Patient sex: M
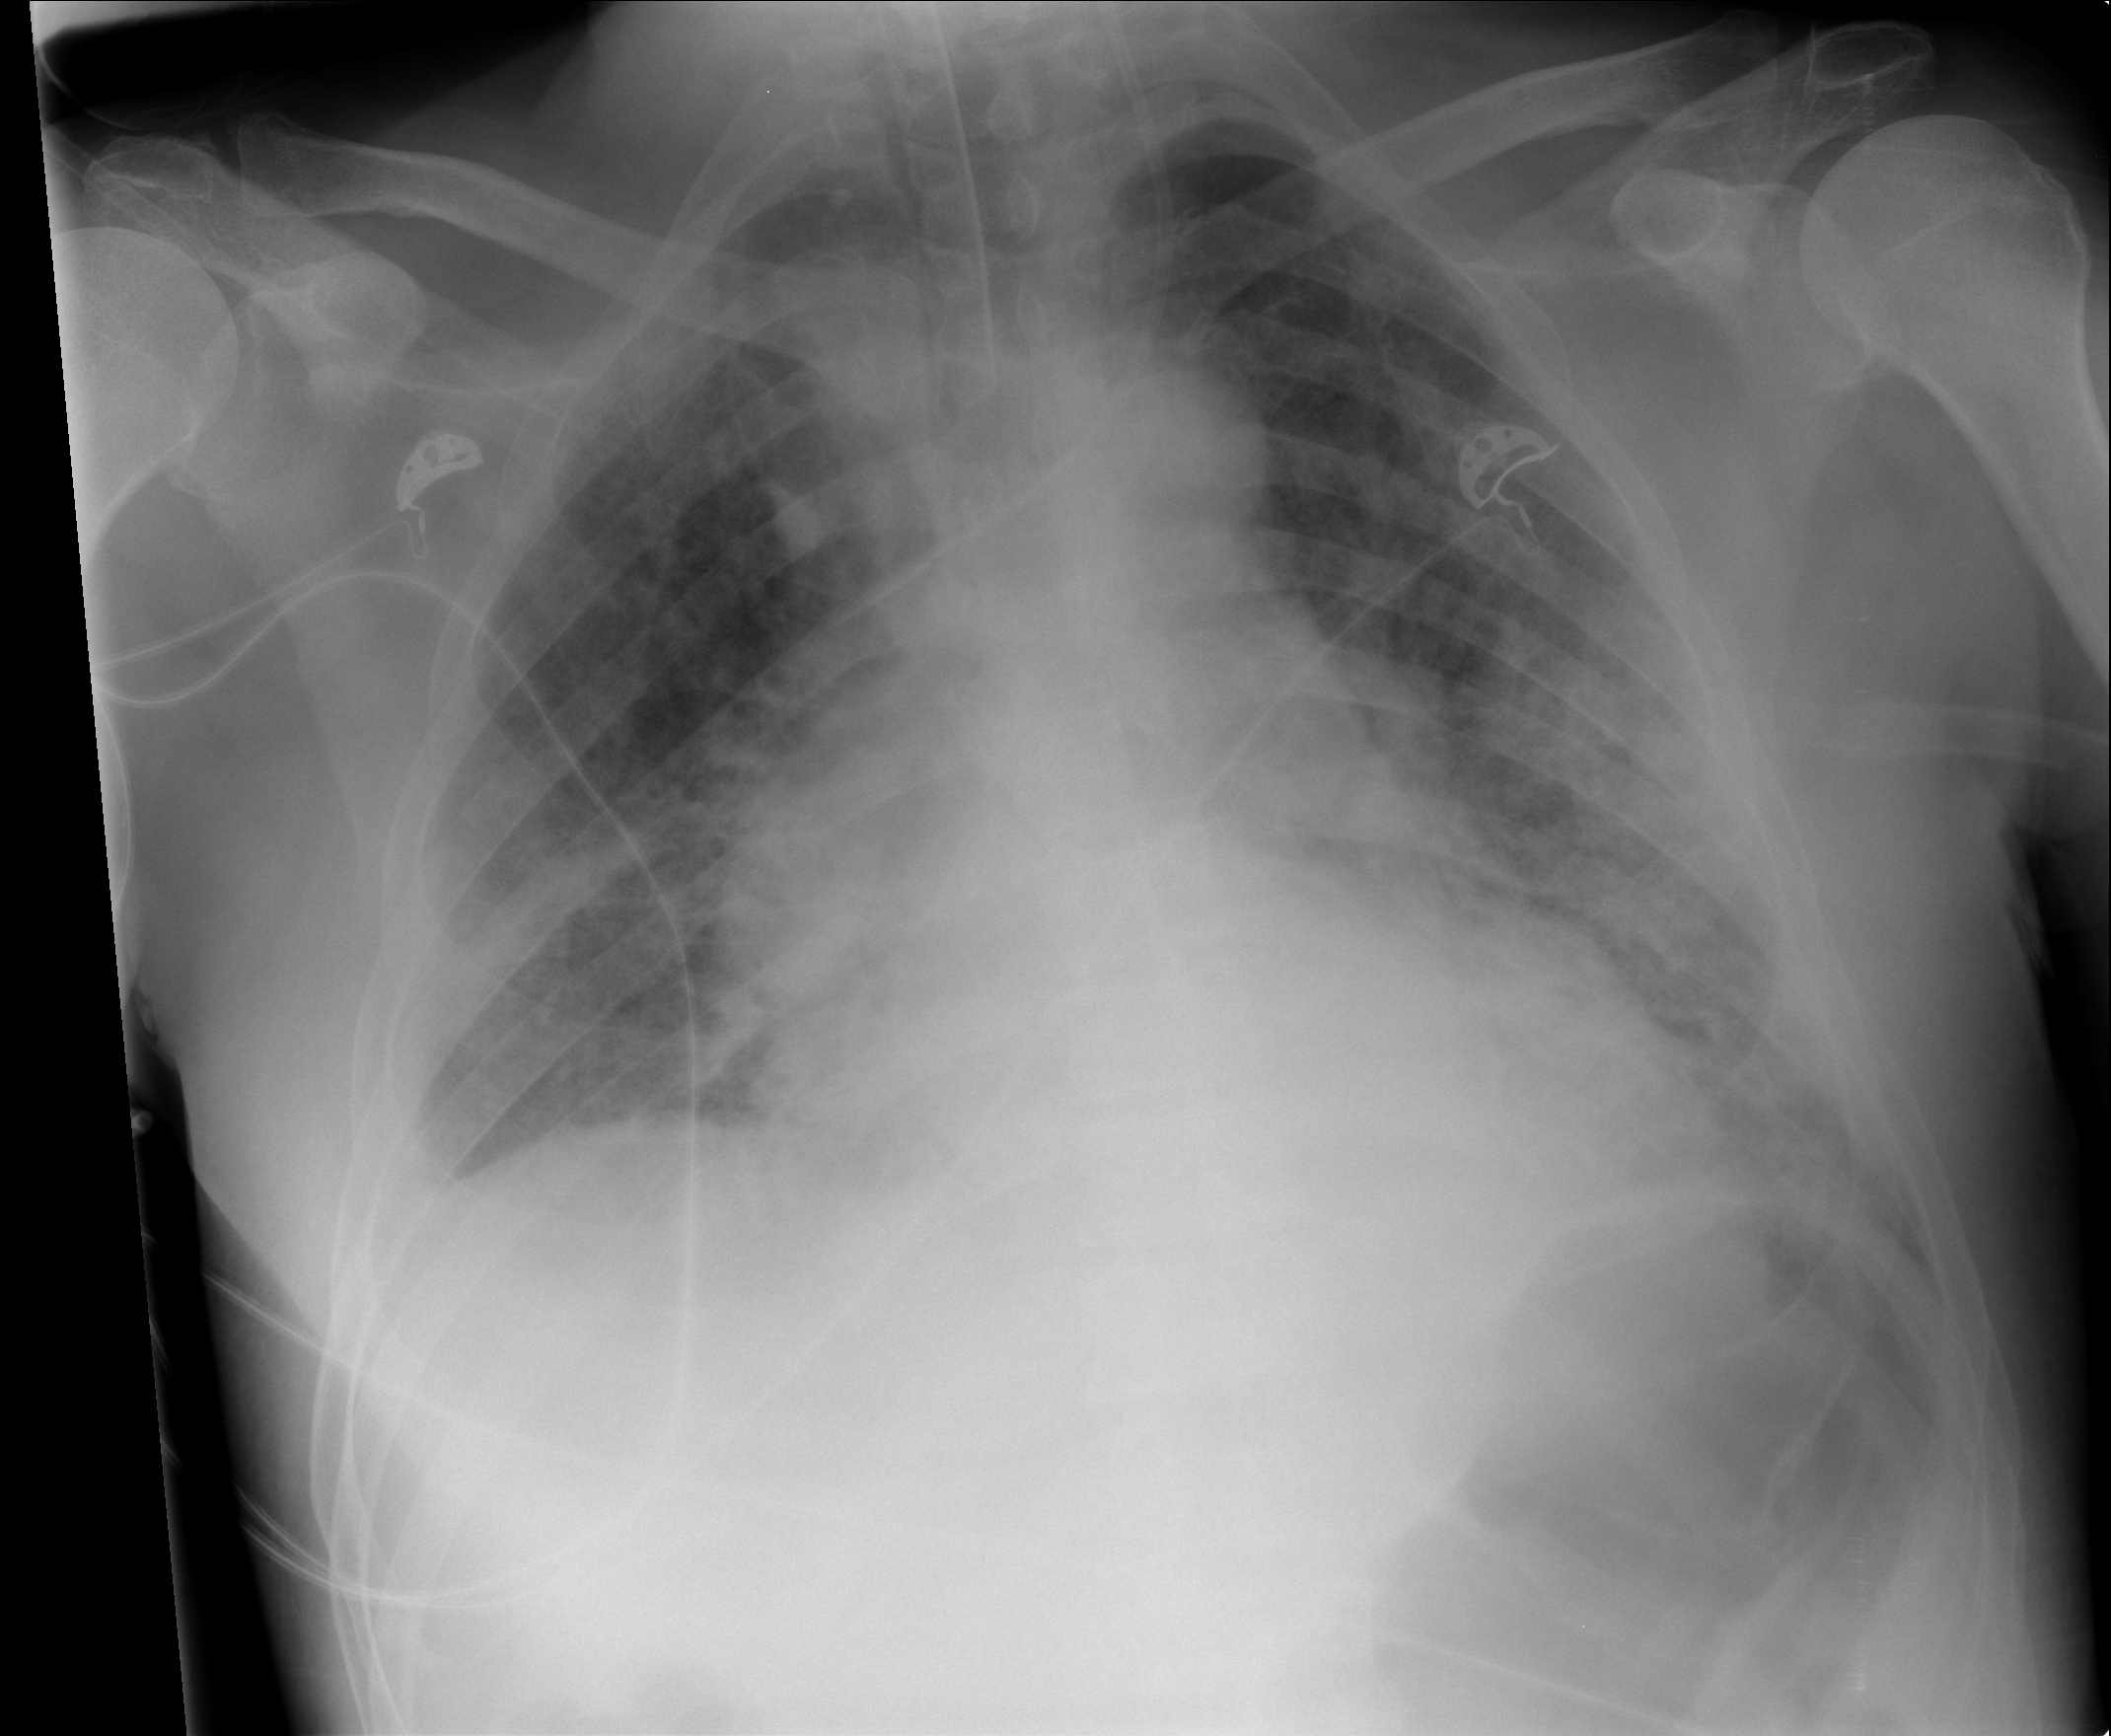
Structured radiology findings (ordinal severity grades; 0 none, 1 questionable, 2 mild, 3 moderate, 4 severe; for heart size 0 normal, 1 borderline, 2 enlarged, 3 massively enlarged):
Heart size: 2
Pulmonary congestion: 3
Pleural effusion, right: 2
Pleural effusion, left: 2
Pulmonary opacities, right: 3
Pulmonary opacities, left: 3
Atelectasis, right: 2
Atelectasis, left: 3